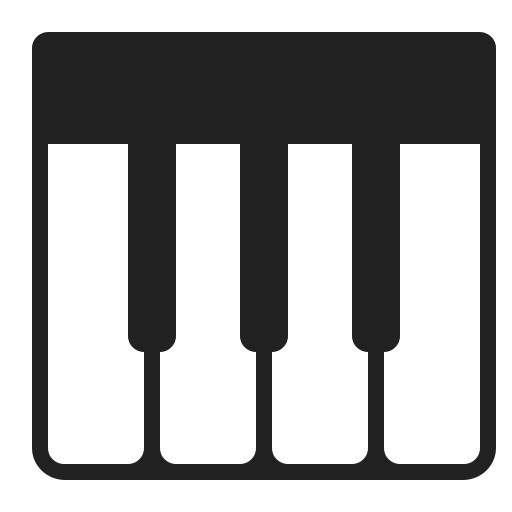
musical keyboard high contrast